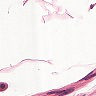
Metastatic tissue present: no